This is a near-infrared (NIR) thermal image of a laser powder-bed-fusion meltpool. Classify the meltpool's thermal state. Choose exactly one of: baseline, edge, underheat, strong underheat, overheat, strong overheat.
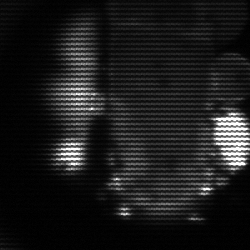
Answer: strong underheat